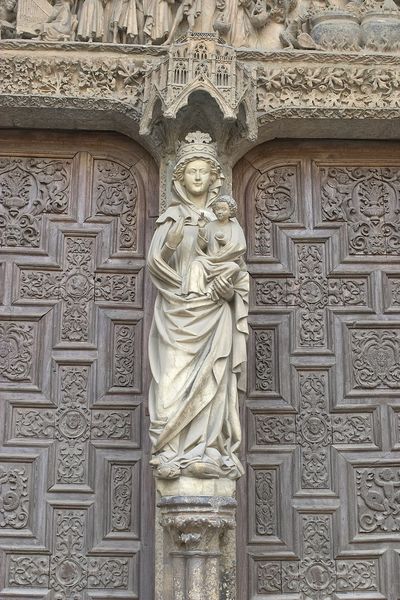
Titel: Kathedrale in Leon
Standort: Léon, Kathedrale (EU - E)
Schlagwörter: weiß, frau, marmor, säule, säulen, ornament, wand, architektur, falten, stein, kirche, figur, gewand, kind, frontal, gotik, krone, skulptur, statue, relief, türen, figuren, ornamente, bildhauerei, tor, kreuz, kapitell, fries, portal, kreuze, christus, jesus, jesus christus, baldachin, heilige, maria, madonna, mutter gottes, säulke, jesuskind, frau+, steinplastik